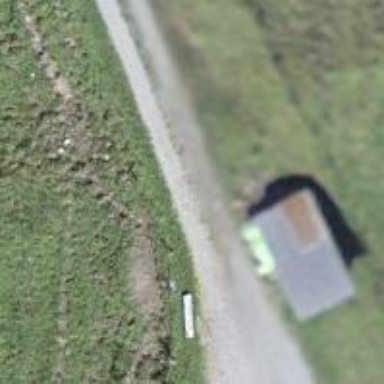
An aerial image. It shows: Bench for seating.